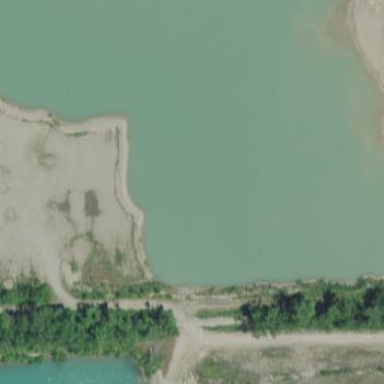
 with water. It is natural water feature."